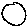
Label: circle